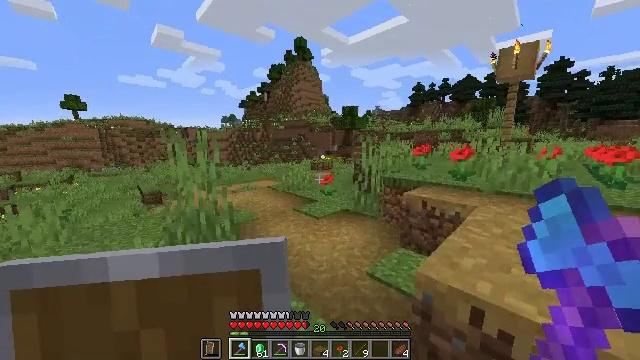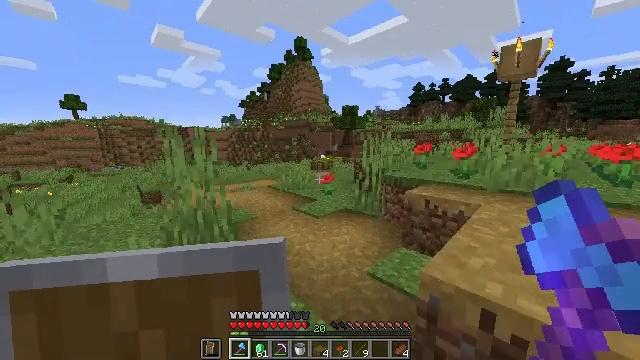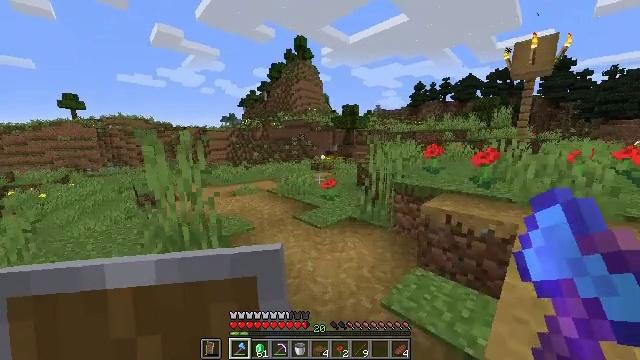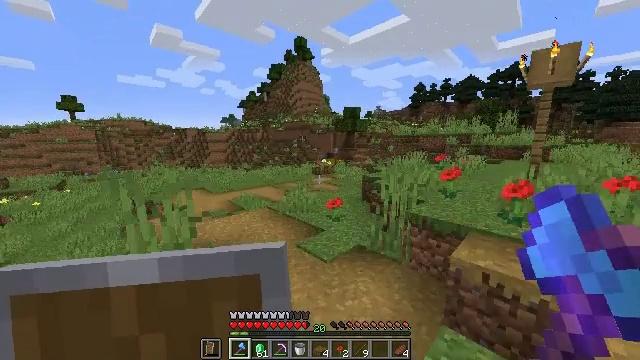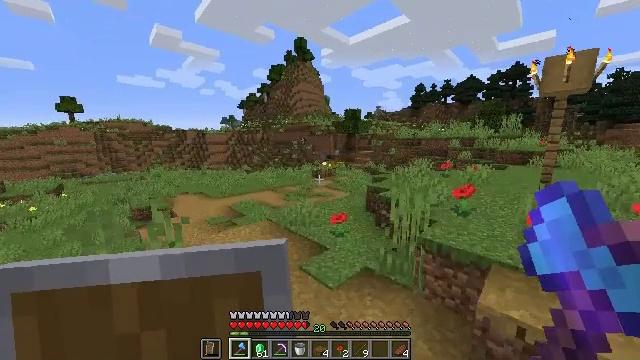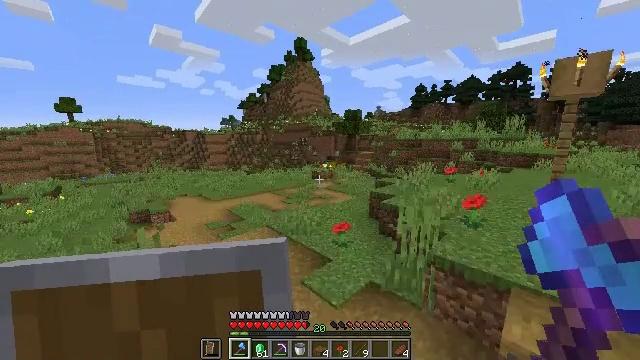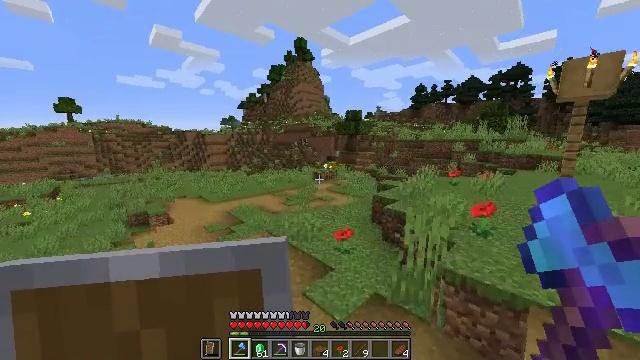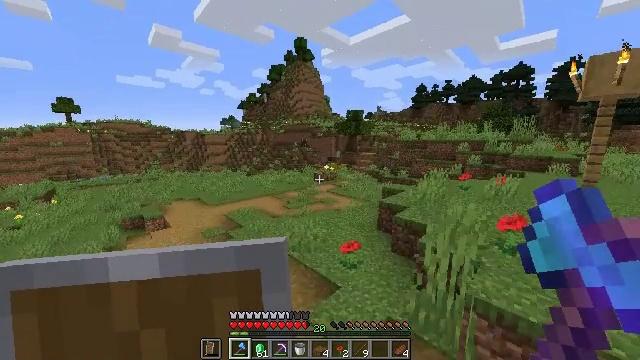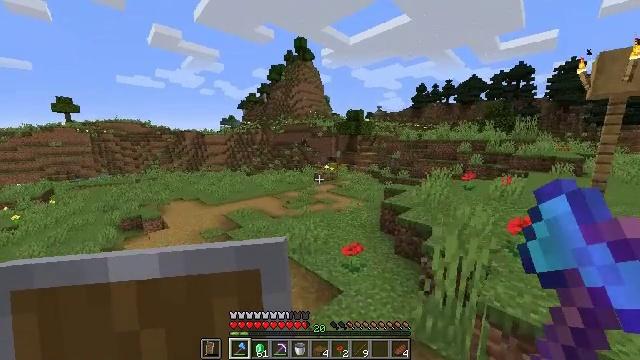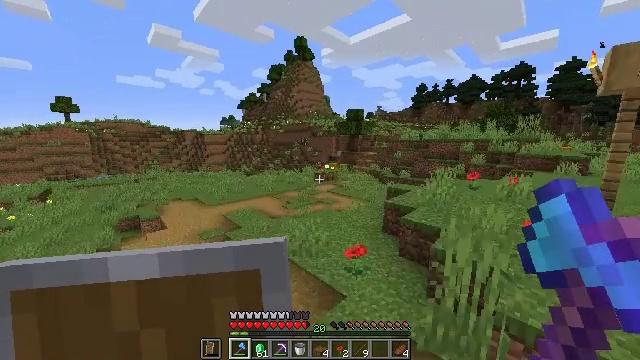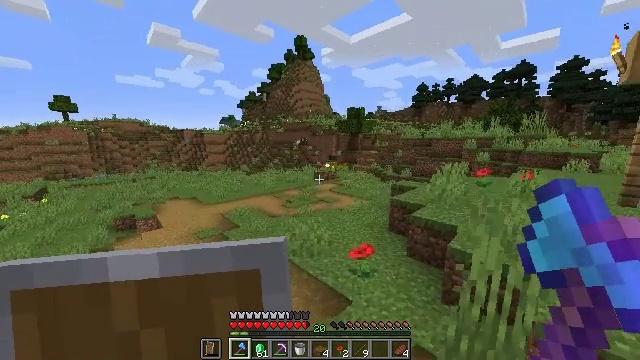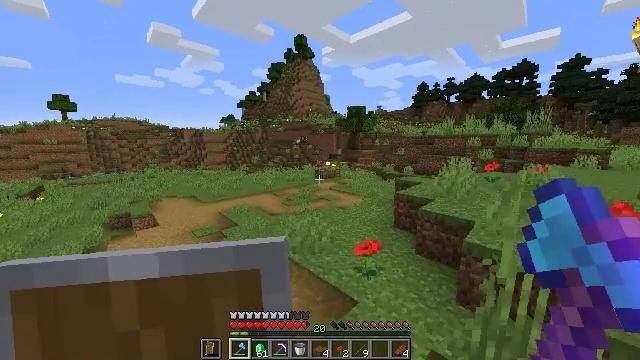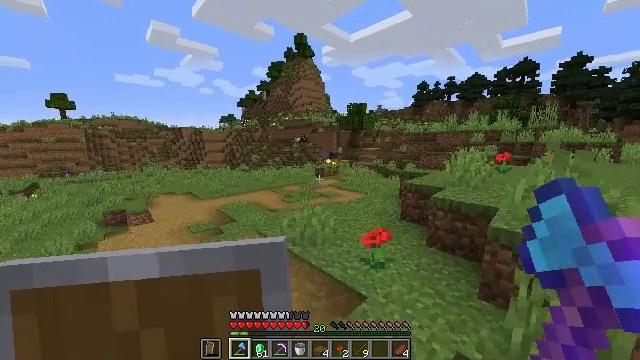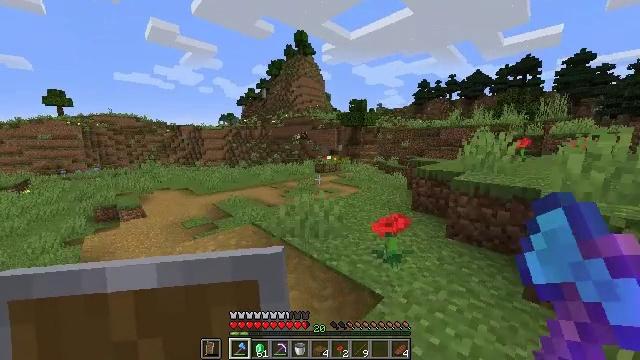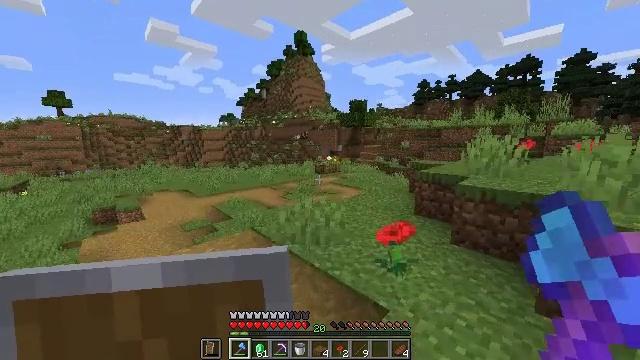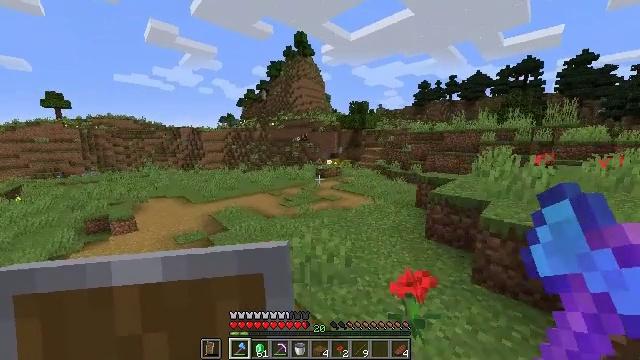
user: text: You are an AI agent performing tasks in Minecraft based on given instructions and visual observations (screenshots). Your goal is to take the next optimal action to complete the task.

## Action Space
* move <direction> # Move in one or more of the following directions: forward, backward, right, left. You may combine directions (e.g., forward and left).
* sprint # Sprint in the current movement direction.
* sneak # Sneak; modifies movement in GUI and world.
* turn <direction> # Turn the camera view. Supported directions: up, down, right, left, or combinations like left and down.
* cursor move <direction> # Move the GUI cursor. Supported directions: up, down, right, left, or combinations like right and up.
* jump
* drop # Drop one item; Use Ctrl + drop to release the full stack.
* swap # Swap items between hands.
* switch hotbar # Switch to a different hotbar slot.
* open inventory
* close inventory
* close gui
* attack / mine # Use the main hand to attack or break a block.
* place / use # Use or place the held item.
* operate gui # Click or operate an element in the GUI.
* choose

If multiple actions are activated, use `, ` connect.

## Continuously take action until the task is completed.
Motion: motion action
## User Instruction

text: Kill mobs.
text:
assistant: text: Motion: move forward and move left, sprint, jump
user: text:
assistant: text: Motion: move forward and move left, sprint, jump
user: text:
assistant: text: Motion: move forward and move left, sprint, jump
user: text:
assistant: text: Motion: move forward, sprint, jump
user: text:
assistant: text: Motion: move forward, sprint, jump
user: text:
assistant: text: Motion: move forward, sprint, jump
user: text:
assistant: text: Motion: move forward, sprint, jump
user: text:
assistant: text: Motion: move forward, sprint, jump
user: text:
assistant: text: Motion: move forward, sprint, jump
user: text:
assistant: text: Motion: move forward, sprint, jump
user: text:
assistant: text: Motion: move forward, sprint, jump
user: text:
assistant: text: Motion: move forward, sprint, jump
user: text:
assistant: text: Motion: move forward, sprint, jump
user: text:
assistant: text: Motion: move forward, sprint, jump
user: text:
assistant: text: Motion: move forward, sprint, jump
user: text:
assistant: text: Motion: move forward, sprint, jump
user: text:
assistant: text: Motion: move forward, sprint, jump
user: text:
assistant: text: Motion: move forward, sprint, jump
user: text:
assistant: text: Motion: move forward, sprint, jump
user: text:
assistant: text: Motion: move forward, sprint, jump
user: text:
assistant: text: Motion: move forward, sprint, jump
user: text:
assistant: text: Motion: move forward, sprint, jump
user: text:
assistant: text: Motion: move forward, sprint, jump
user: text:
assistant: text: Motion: move forward, sprint, jump
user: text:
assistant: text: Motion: move forward, sprint, jump
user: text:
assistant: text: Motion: move forward, sprint, jump
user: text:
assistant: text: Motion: move forward, sprint, jump
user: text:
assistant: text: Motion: move forward, sprint, jump
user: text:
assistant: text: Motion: move forward, sprint, jump
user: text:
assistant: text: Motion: move forward, sprint, jump